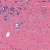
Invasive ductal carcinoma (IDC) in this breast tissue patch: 0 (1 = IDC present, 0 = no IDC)